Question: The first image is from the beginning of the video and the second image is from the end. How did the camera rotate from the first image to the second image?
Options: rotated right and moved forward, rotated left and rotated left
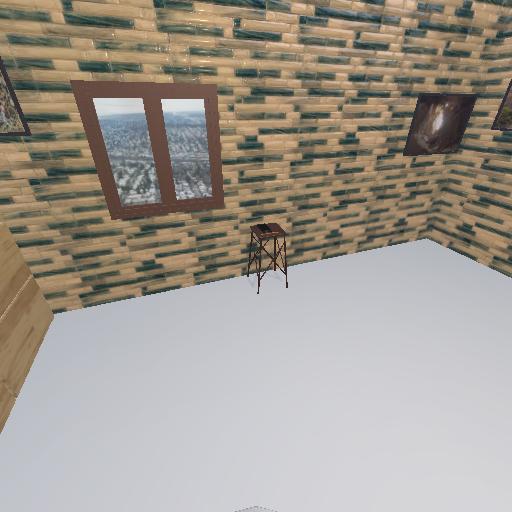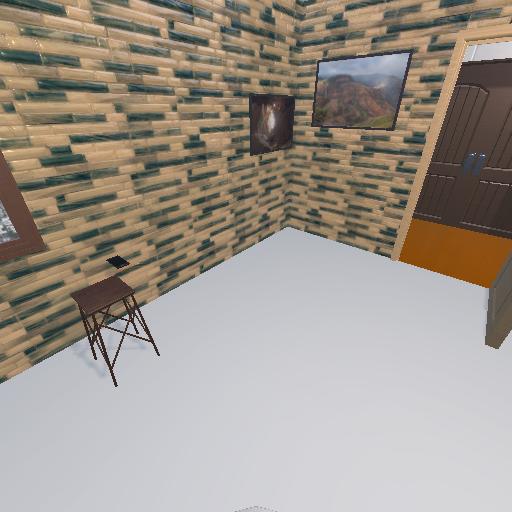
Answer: rotated right and moved forward